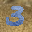
Label: 3